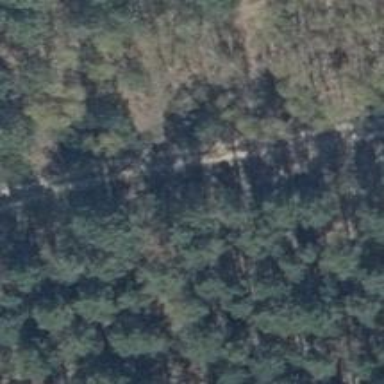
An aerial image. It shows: Dirt track road with grade 4 tracktype.